Field crop: maize
Growth stage: 2
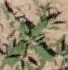
Species: atriplex